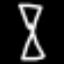
Label: hourglass